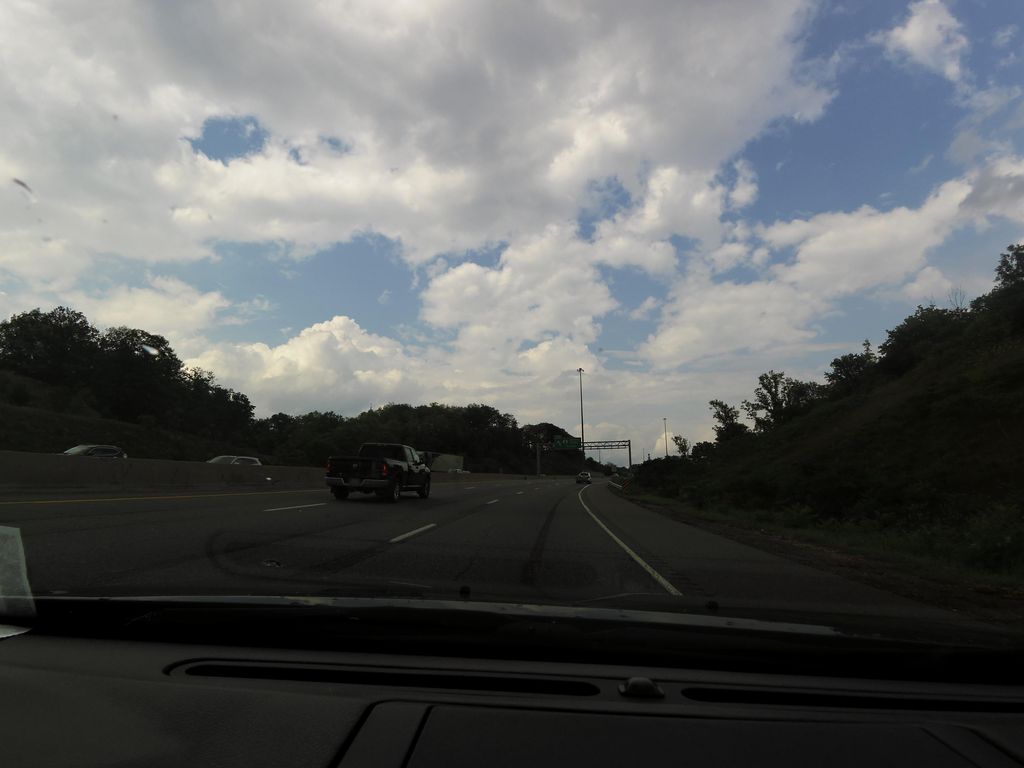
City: hamilton